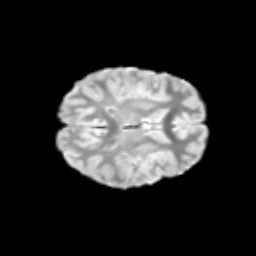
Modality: T2w
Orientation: axial
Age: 9
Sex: female
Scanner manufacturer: siemens
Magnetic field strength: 3 T
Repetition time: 3.8 s
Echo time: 0.07 s